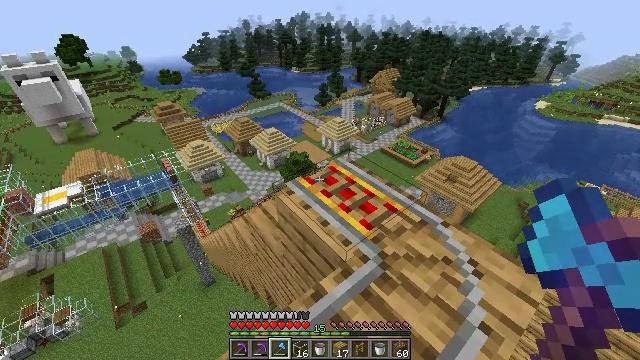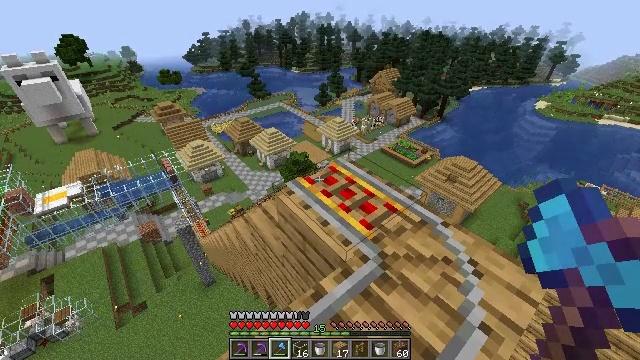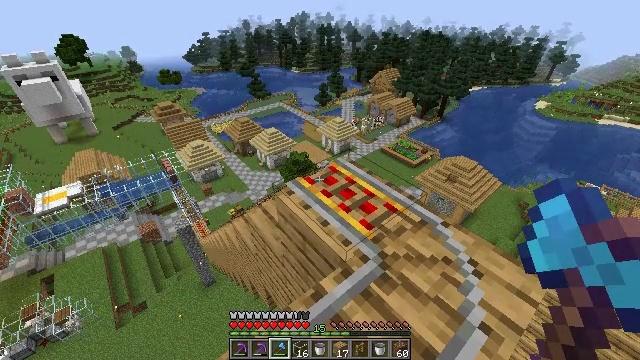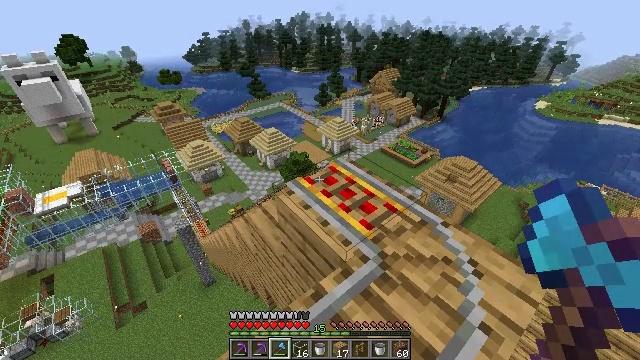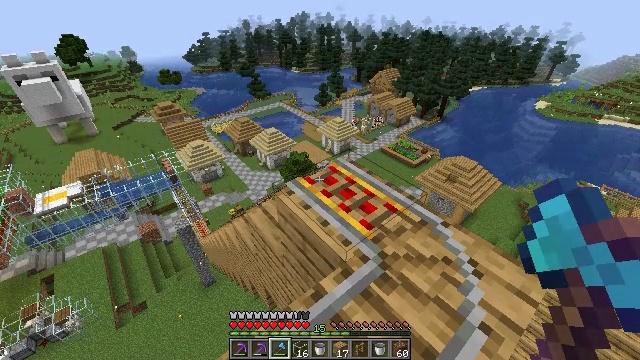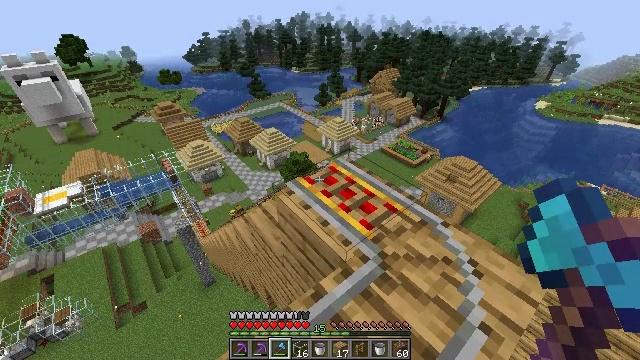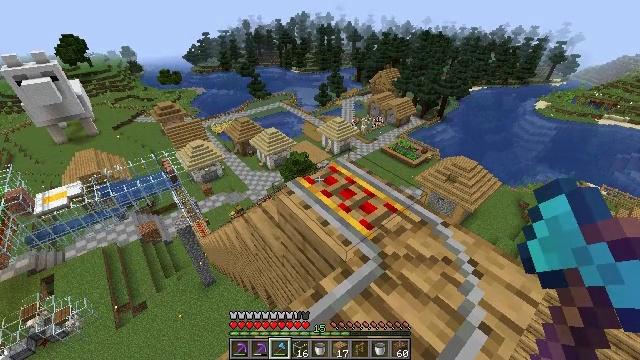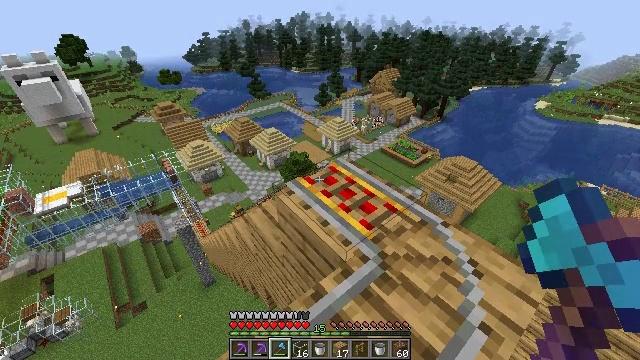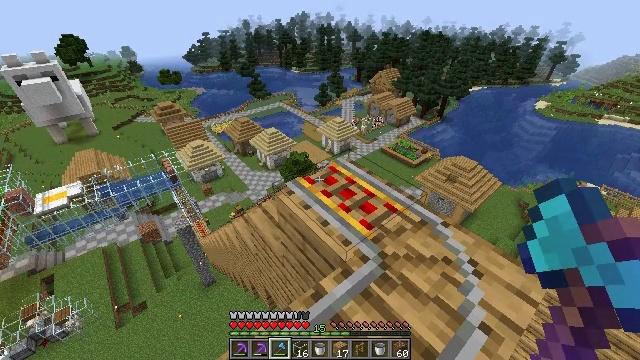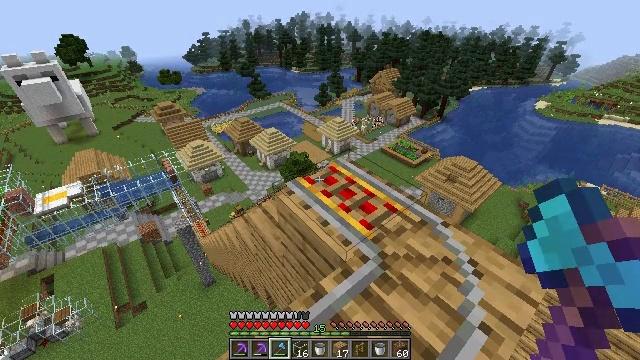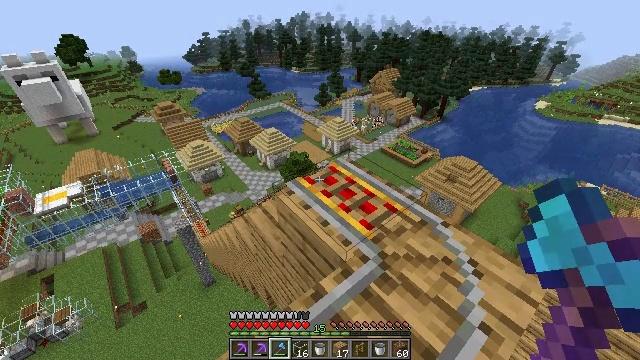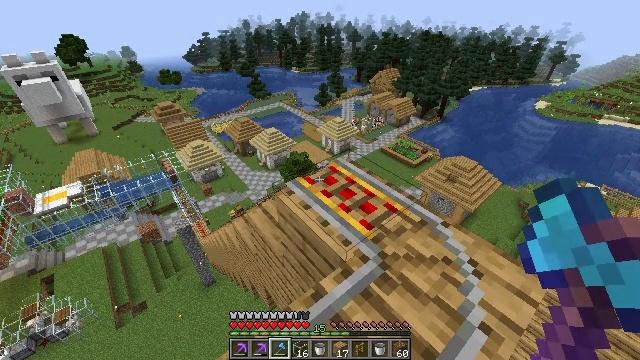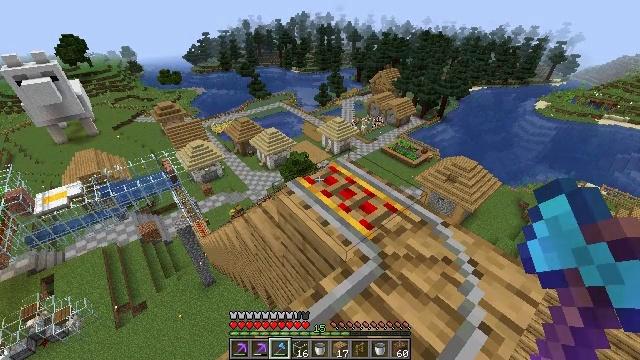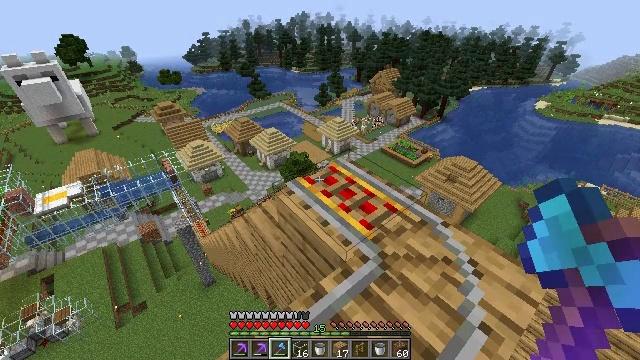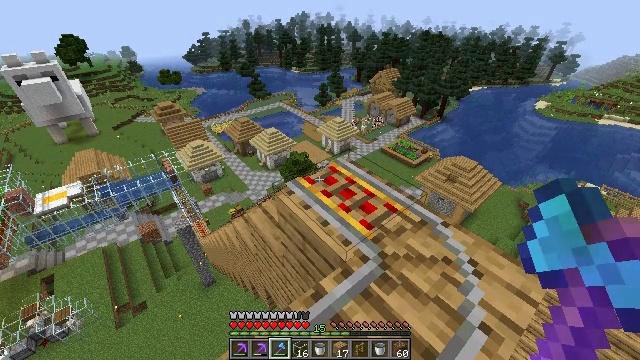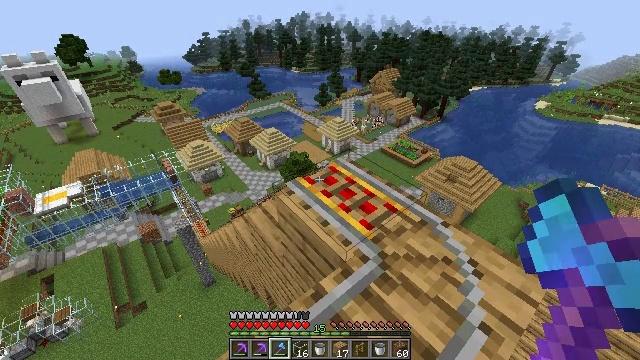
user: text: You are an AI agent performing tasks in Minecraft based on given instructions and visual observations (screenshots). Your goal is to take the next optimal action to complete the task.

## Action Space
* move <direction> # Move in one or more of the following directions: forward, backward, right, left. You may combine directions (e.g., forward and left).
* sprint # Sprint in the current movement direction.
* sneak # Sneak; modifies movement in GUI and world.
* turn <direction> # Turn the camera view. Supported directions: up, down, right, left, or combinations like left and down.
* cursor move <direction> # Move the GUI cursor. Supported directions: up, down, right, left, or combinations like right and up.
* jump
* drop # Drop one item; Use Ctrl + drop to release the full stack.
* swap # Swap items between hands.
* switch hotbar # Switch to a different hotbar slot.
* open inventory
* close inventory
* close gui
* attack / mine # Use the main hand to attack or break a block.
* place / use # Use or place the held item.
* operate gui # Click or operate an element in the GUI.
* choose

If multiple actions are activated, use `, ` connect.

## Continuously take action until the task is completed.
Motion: motion action
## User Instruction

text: Collect rails for building a railway.
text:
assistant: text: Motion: no_op
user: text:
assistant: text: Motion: no_op
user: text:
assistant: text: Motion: no_op
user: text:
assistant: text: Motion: no_op
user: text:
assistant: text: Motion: no_op
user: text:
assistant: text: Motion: no_op
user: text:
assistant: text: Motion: no_op
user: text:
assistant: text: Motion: no_op
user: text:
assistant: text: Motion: no_op
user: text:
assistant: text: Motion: no_op
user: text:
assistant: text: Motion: no_op
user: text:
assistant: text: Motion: no_op
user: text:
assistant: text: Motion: no_op
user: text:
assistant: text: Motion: no_op
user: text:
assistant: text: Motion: no_op
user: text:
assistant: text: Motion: no_op
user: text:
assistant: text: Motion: no_op
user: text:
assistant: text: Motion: no_op
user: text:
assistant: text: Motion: no_op
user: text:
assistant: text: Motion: no_op
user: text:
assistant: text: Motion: no_op
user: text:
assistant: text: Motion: no_op
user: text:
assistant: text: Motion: no_op
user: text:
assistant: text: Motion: no_op
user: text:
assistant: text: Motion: no_op
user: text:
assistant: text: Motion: no_op
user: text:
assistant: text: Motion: no_op
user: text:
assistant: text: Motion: no_op
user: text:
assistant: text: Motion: no_op
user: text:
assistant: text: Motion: no_op